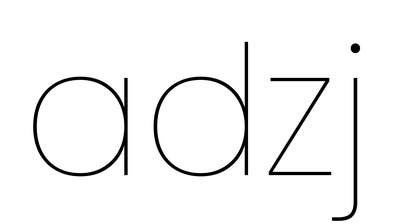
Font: Poppins-Thin